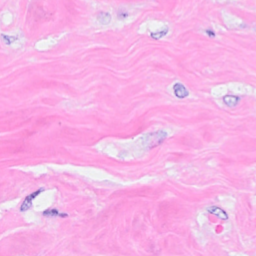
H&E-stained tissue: Breast